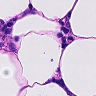
Metastatic tissue present: no